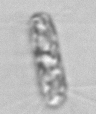
Label: Corethron_hystrix